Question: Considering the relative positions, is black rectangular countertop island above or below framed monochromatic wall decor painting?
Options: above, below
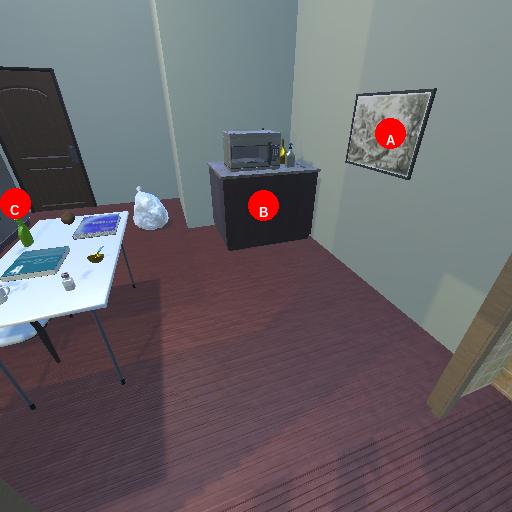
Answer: above